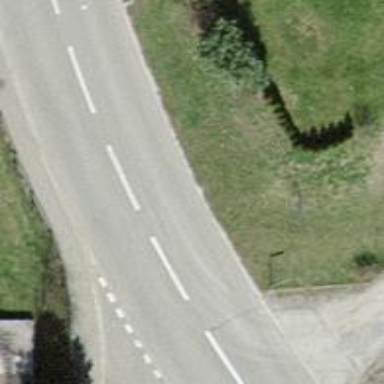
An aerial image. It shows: Tertiary road.